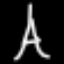
Label: The Eiffel Tower